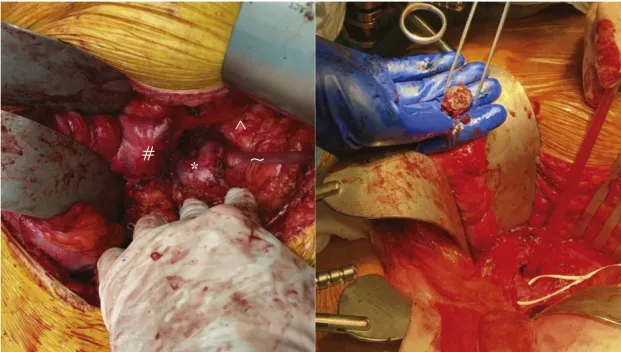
Peri-operative images. The left panel demonstrates the new aortic stump (*), the duodenum (#), pancreas ( ) and suction instrument (~). The right panel showing the removed Amplatzer Vascular Plug (AVP) in the surgeon's hand.
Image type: medical_photograph (other_medical_photograph)